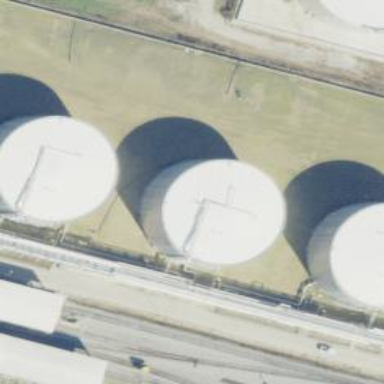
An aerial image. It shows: Storage tank building.